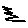
Label: zigzag